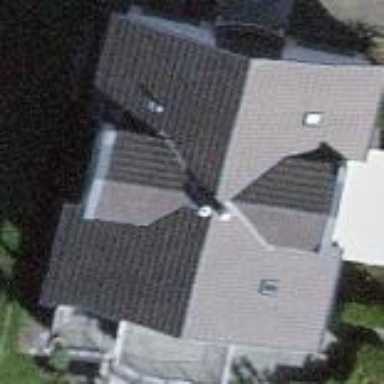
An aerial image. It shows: Simple house.